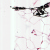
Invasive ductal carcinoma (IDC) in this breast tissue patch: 0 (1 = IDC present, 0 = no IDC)